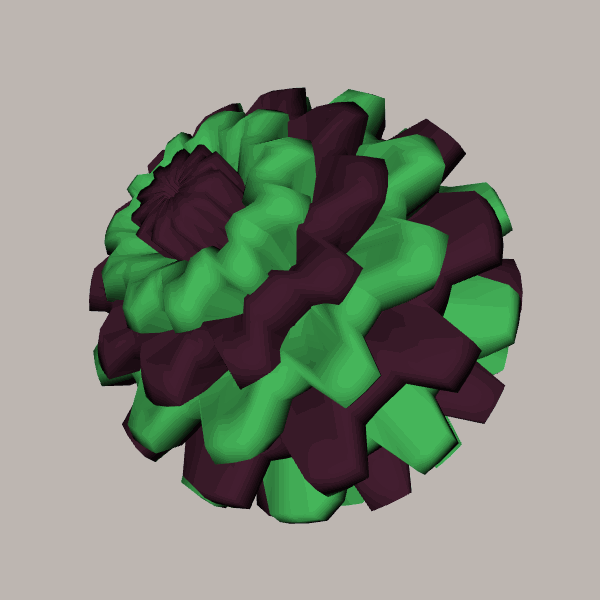
Background: light